Aerial crown-view tile of a tropical tree (Barro Colorado Island, Panama), acquired 20241112:
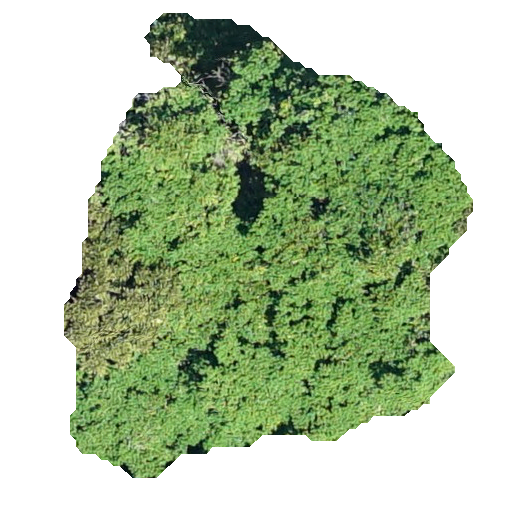
Species: Tachigali panamensis
GBIF accepted scientific name: Tachigali panamensis
Crown area: 205.434 m²